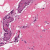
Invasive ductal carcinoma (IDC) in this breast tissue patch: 0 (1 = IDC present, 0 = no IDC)